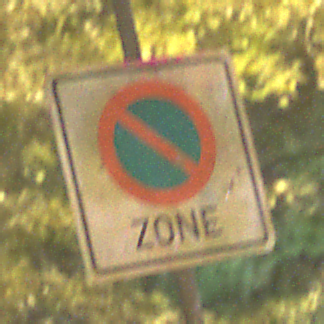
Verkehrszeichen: BeginnEingeschraenktesHalteverbotZone
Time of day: Night
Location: Outdoor (Suburban)
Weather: PartlyCloudy
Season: NotSpecified
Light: Artificial